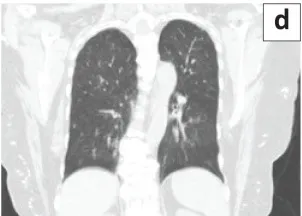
Coronal. Demonstrates lung fields without imaging findings suggestive of interstitial lung disease.
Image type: radiology (ct)